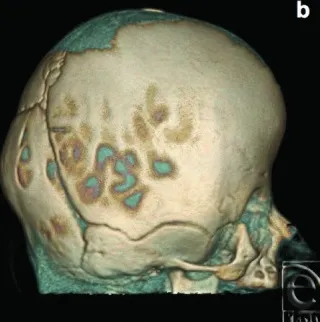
Initial computed tomographic volume rendering shows bicoronal craniosynostosis (b).
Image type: radiology (ct)